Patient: sex M, age 58
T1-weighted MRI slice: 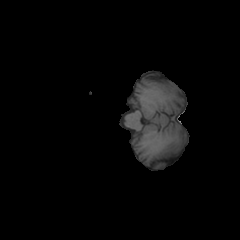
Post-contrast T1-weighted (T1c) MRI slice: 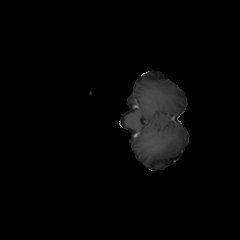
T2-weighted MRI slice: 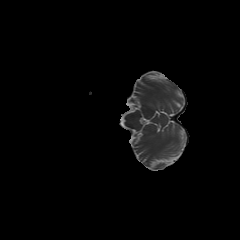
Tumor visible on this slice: no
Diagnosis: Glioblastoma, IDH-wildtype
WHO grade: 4